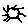
Label: sun